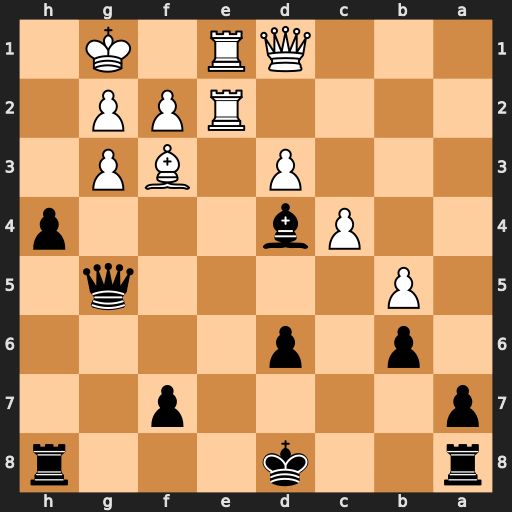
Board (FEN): r2k3r/p4p2/1p1p4/1P4q1/2Pb3p/3P1BP1/4RPP1/3QR1K1
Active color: b
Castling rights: -
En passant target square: -
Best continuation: hxg3 Re8+ Rxe8 Rxe8+ Kxe8